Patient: sex F, age 65
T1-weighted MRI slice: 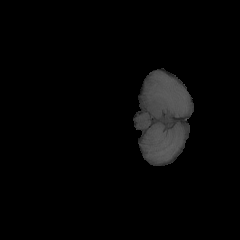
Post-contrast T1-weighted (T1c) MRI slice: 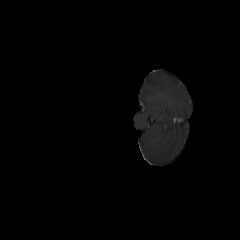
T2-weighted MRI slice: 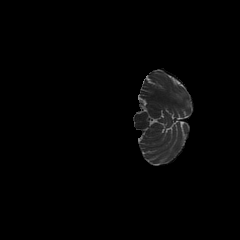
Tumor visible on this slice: no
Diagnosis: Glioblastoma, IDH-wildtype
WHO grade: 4